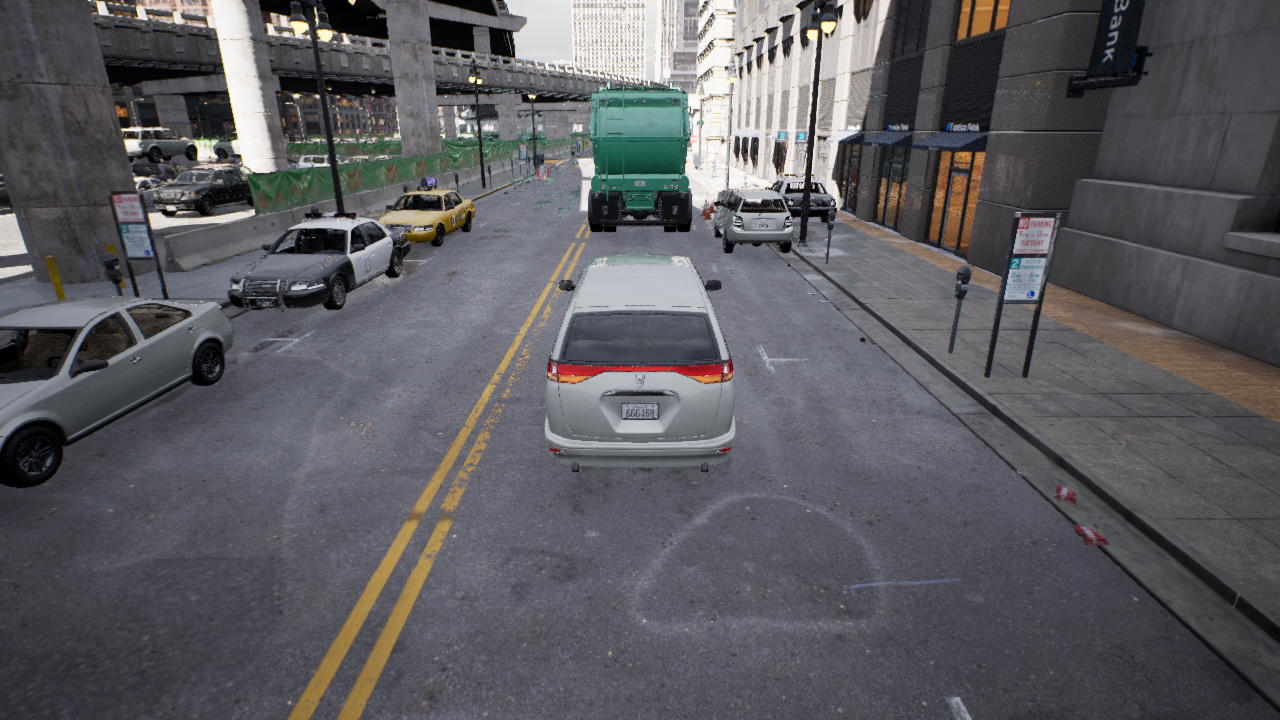
Venue: downtown
Lighting: clear day
Vehicle rig: minivan